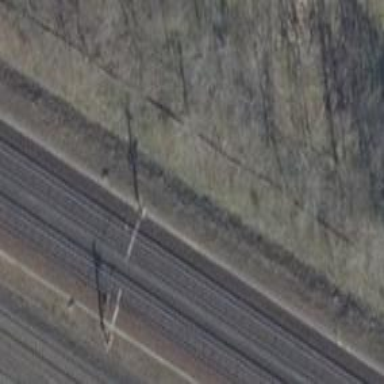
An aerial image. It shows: Milestone along the railway with catenary mast.